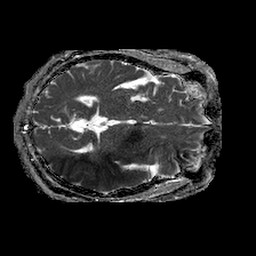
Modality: ADC
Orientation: axial
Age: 56
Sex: male
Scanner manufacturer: philips
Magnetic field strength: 1.5 T
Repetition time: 4.6 s
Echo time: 0.08528 s